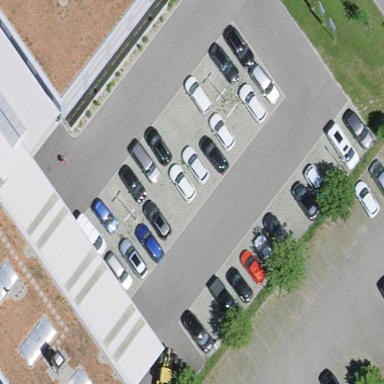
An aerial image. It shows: Parking area with surface.